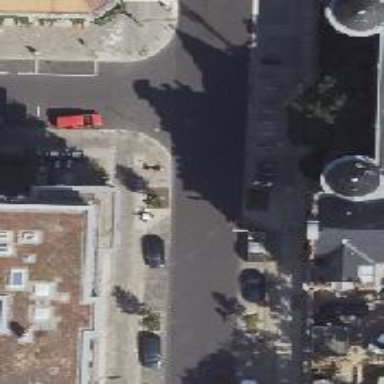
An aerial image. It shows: Unmarked crossing on asphalt footway.